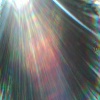
Label: sunburn